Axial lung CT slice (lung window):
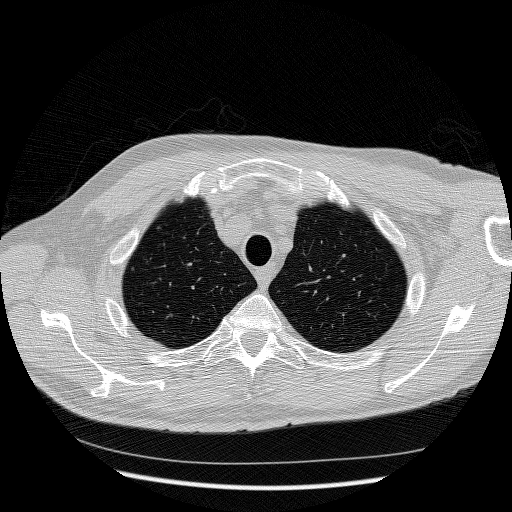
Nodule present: no